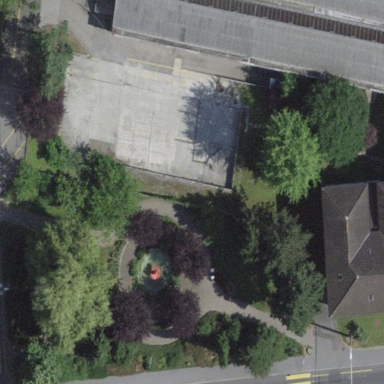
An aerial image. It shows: Park.